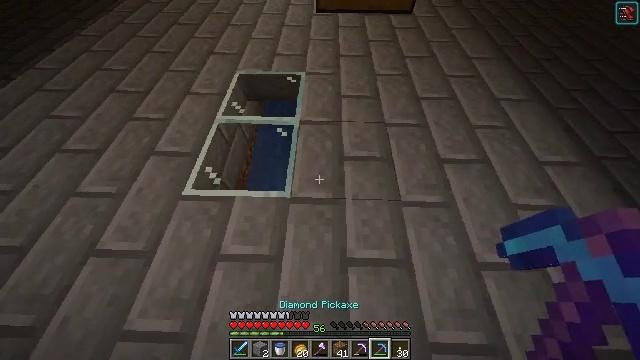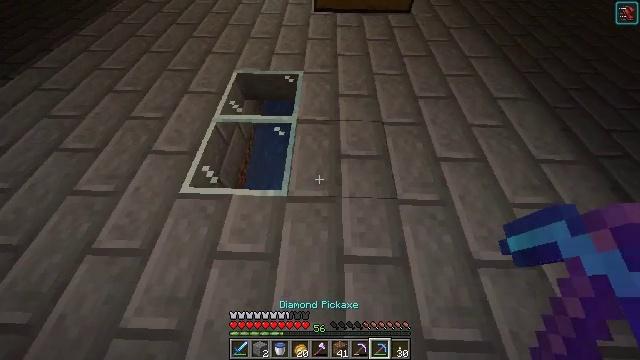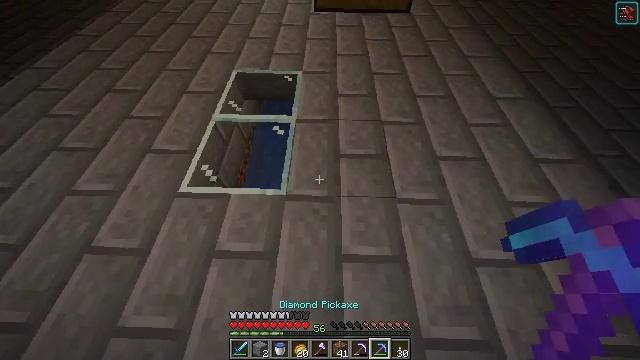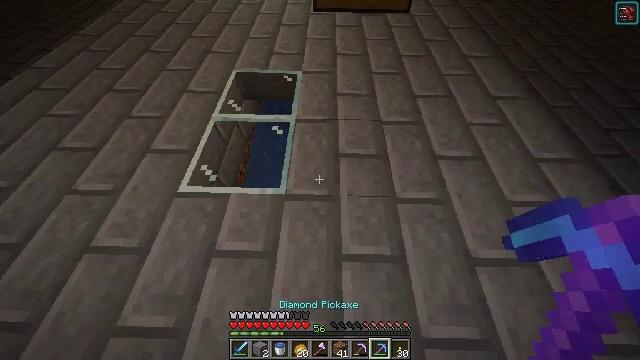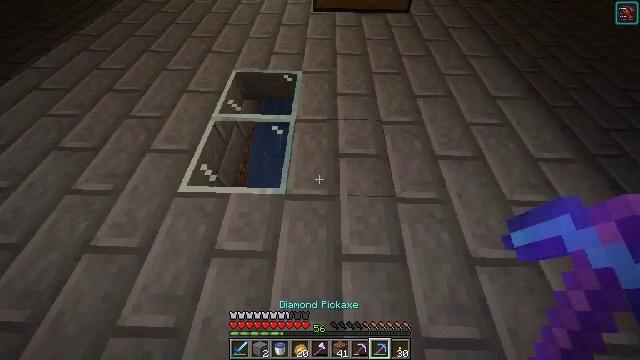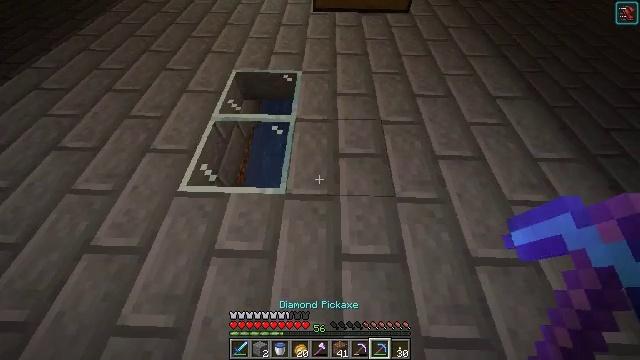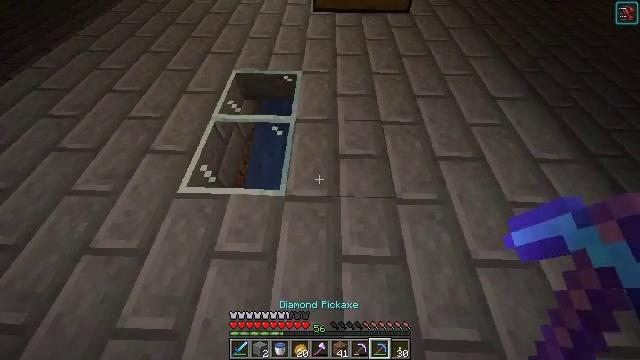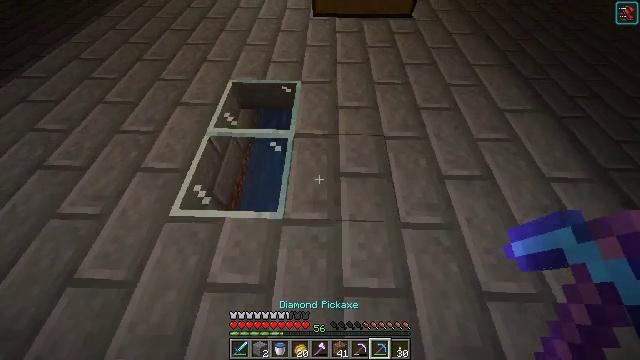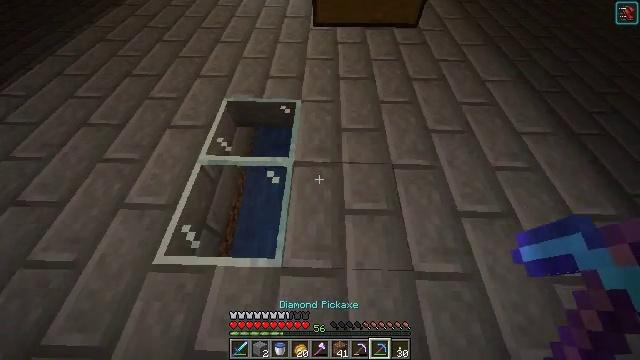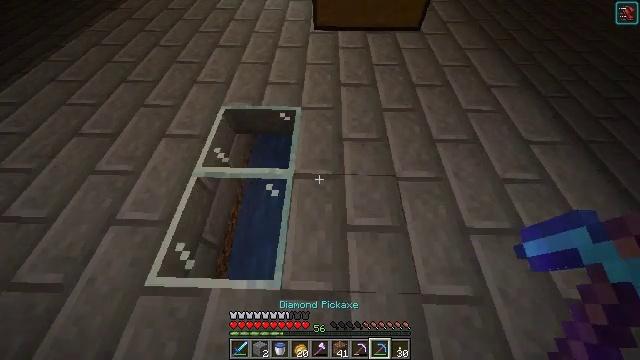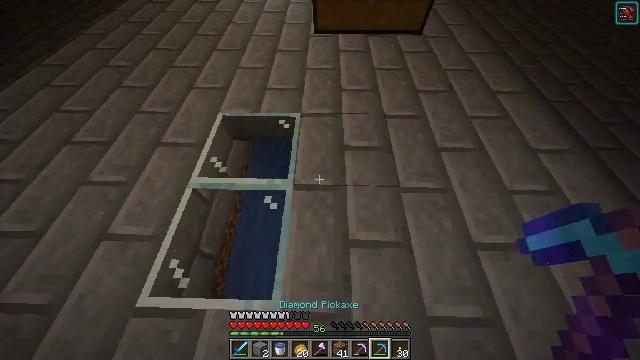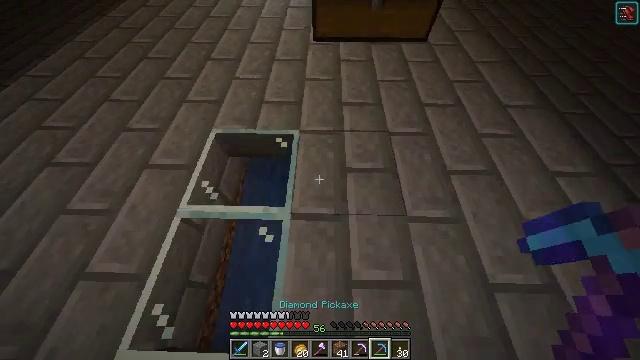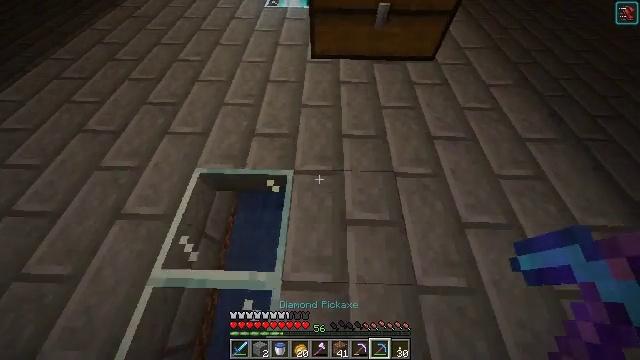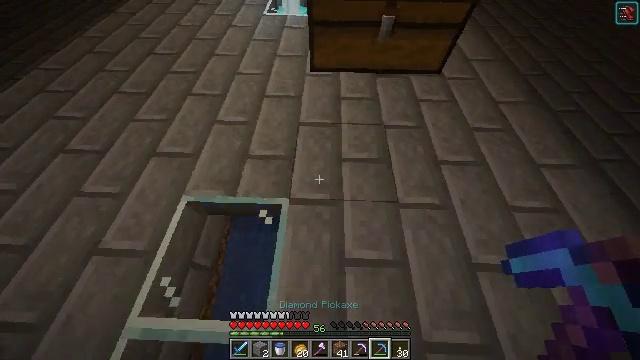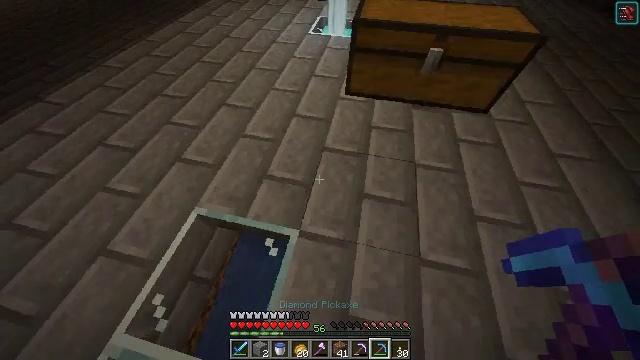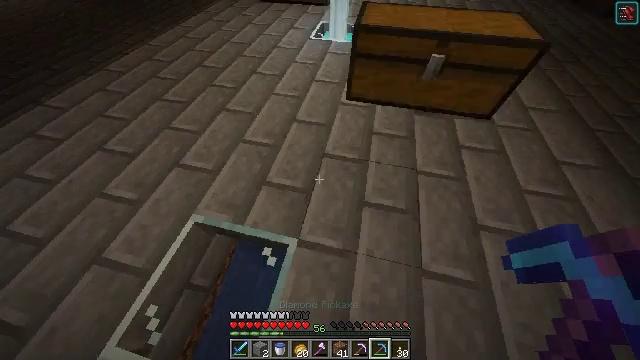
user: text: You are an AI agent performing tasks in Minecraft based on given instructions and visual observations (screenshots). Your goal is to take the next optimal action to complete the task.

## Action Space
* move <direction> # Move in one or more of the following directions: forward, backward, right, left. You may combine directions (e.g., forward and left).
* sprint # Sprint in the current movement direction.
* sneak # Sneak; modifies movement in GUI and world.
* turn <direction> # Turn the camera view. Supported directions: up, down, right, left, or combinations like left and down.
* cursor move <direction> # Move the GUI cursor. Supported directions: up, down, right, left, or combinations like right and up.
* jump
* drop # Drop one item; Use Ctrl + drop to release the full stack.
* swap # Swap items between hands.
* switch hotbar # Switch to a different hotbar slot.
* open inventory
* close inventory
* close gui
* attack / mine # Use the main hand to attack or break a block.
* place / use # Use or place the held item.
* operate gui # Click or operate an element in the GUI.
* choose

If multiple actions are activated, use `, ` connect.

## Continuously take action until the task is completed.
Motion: motion action
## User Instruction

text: Attack the stone brick slab to gather it.
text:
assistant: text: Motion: no_op
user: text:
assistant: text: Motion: no_op
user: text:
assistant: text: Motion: no_op
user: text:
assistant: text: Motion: no_op
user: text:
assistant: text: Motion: no_op
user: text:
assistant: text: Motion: move forward
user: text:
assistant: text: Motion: move forward
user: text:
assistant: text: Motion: move forward
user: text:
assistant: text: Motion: move forward
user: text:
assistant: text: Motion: move forward
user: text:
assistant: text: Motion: move forward
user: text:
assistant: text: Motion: move forward
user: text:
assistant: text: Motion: move forward
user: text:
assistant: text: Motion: turn left and up
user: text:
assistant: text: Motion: no_op
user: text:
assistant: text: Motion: turn left and up
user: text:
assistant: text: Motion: turn left
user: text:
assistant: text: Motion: move forward, turn left and down
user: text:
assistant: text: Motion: move forward, turn down
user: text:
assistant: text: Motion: turn down
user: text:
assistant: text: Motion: turn right and down
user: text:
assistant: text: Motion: no_op
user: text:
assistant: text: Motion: no_op
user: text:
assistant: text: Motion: no_op
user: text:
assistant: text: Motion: no_op
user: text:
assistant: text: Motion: turn left
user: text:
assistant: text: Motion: turn left and down
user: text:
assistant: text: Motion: attack / mine
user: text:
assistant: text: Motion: attack / mine
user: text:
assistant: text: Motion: attack / mine